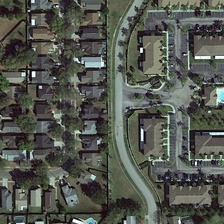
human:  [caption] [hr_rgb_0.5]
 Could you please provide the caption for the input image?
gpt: many buildings and green trees are in a residential area .

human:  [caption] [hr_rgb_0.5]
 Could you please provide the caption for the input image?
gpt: many buildings and green trees are in a residential area .

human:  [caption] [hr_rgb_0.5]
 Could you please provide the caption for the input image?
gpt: many buildings and green trees are in a residential area .

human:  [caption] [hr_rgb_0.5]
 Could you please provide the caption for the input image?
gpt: many buildings and green trees are in a residential area .

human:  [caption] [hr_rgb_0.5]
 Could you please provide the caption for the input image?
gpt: many buildings and green trees are in a residential area .